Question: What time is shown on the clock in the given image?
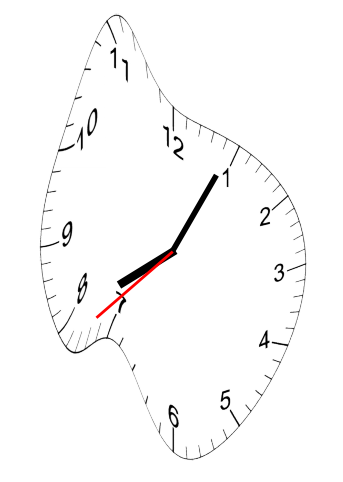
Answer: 08:04:38